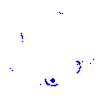
Particle: proton